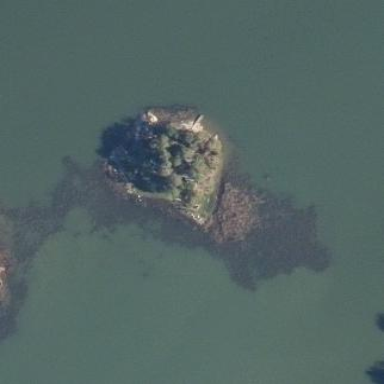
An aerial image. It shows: Islet along the coastline.